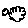
Label: cloud